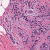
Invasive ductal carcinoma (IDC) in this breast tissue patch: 1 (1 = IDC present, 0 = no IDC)